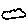
Label: cloud